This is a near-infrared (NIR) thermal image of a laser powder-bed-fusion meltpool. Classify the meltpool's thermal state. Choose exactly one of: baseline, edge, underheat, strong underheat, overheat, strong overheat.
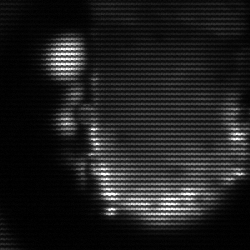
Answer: baseline